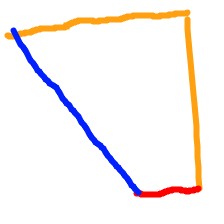
Shape: trapezoid